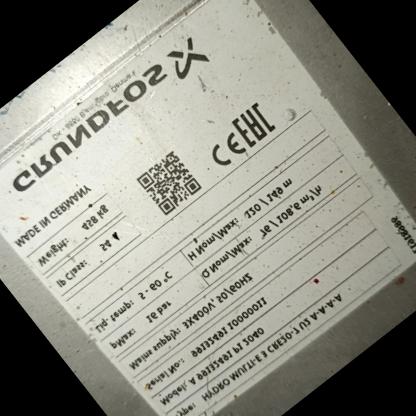
Klasa: tabliczka-znamionowa